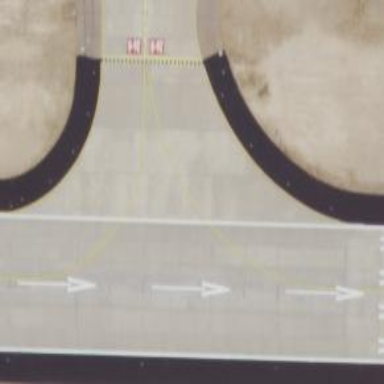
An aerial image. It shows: View of taxiway at the airport.